Question: I am trying to make a type of street-light-ish thing and everything is working well, except that the point light I am using as the main source for the light is shining through the objects around it, but only at a large distance.
As I get closer, the light slowly fades back to what it should be like. (I have asked this question on Unity answers, but i figured it wouldn't hurt to ask here, too).
What the light looks like standing near it:

<URL>
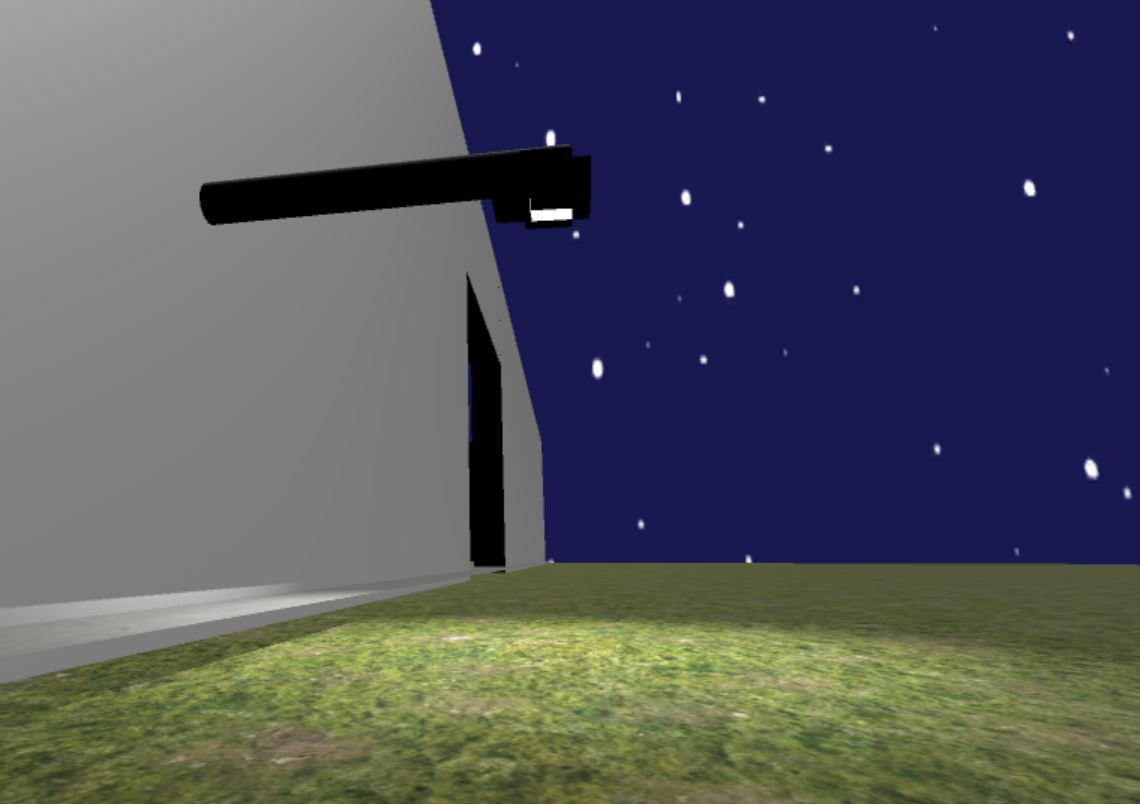
Answer: The problem is probably the fact that the shadow distance is set to a value below the distance where the light reappears.
I suggest you should bake the light if you want to keep the shadow even at distance. This happens in AAA titles aswell. Either you try to work around it, or bake the shadow.
<URL>